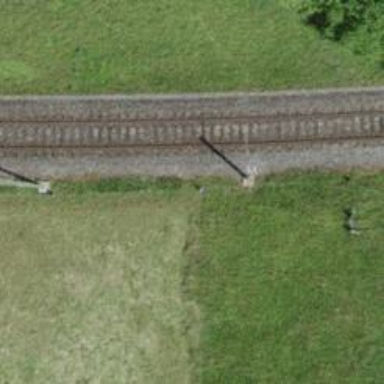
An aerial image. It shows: Railway track with contact lines for electrification.